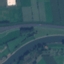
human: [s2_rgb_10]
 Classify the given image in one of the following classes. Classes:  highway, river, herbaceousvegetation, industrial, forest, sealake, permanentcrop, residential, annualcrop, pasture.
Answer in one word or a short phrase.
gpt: River